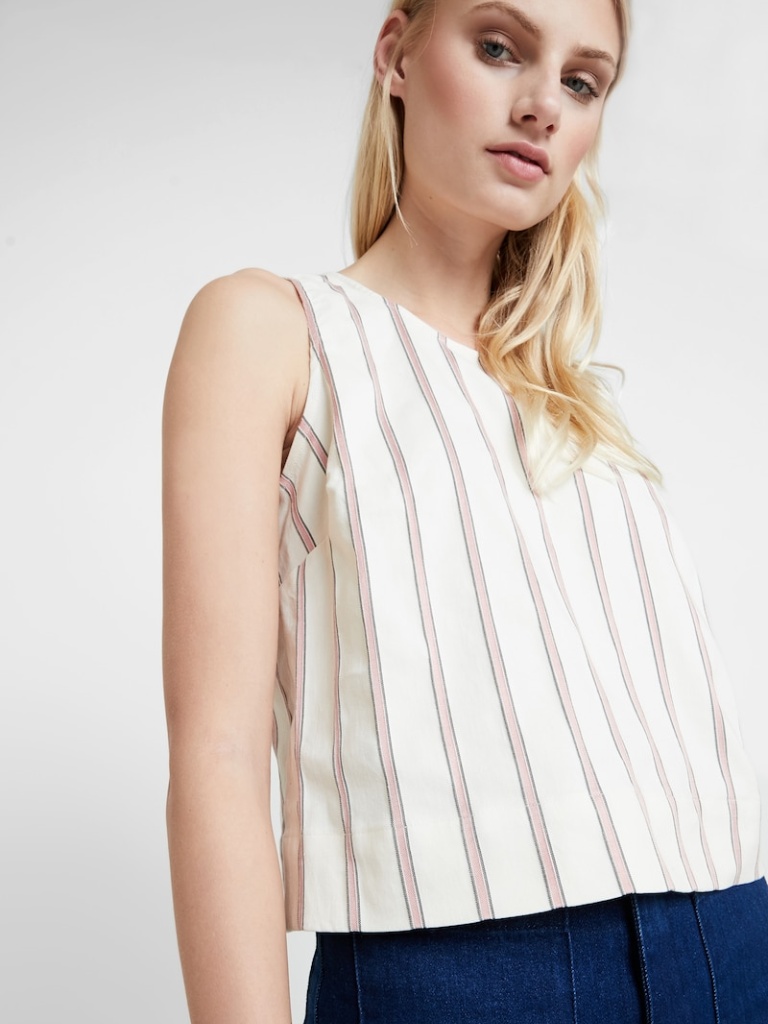
cotton relaxed sleeveless hip length Untucked crew tank